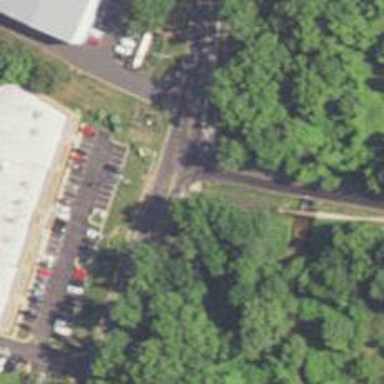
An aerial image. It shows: Footway.